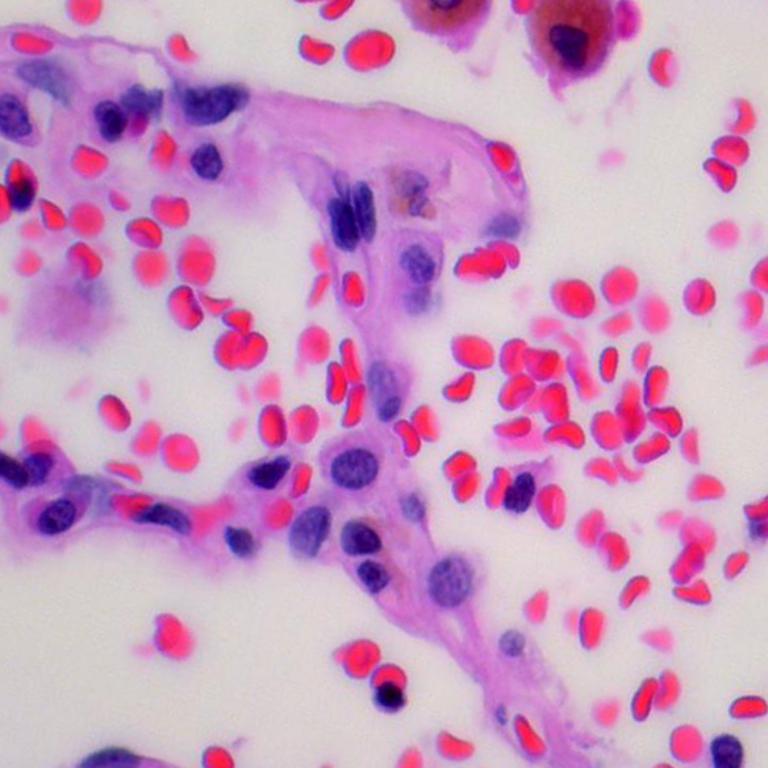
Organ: lung
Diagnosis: benign